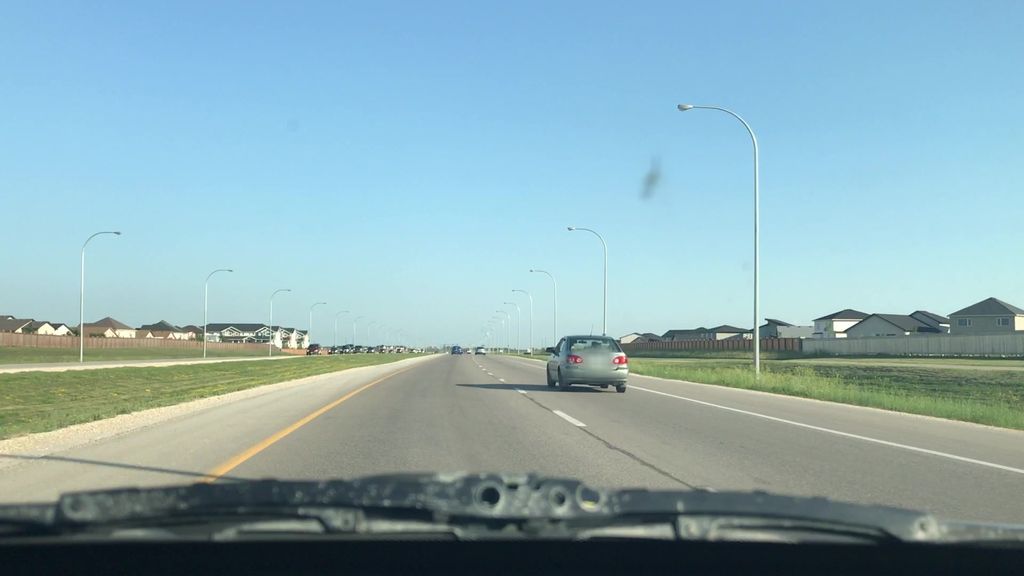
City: winnipeg